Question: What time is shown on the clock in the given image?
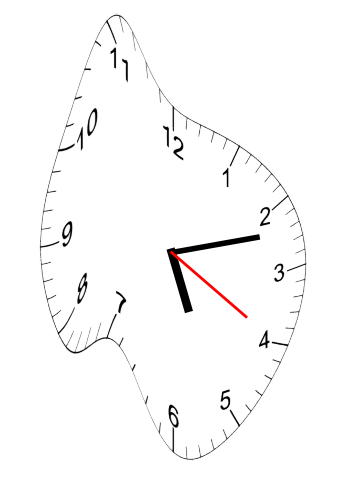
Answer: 05:12:20